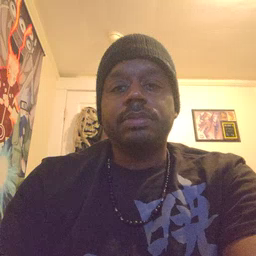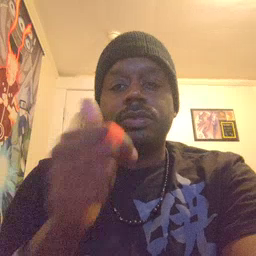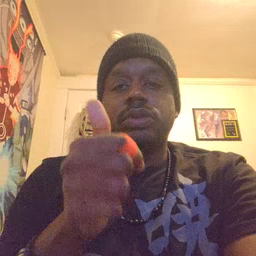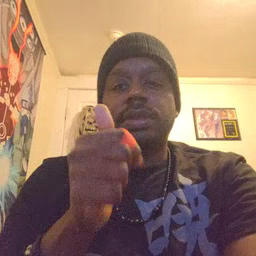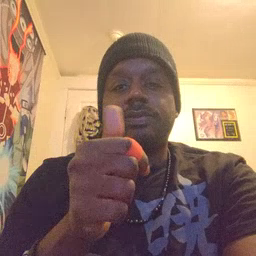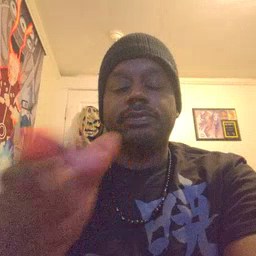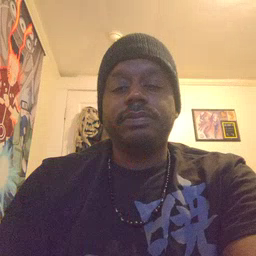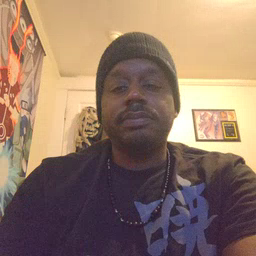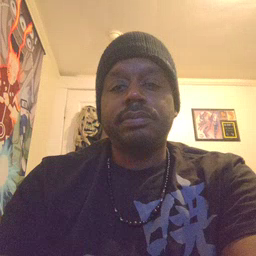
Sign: yourself